Question: I tried to explore callee tree but got a stop error

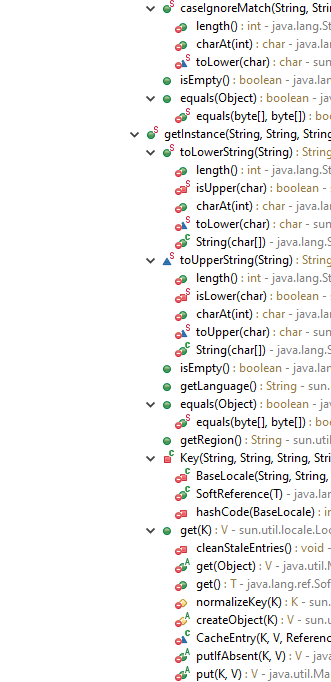
Answer: nvm, I got it.
Step 1:
<URL>
Step 2:
<URL>